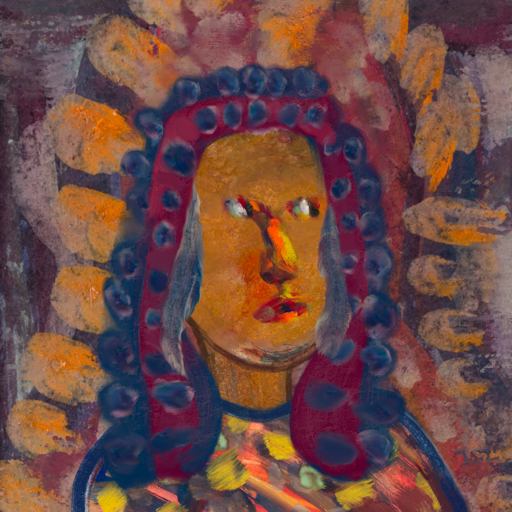
Background: Doll, Head And Neck Side: Pipe, Face Side: An_Impression, Bust: Mother_And_Son_Mother, Hair Side: Hill_Girl, Head Accessory: Blank, Second Necklace: Blank, Necklace: Blank, Baby: Blank